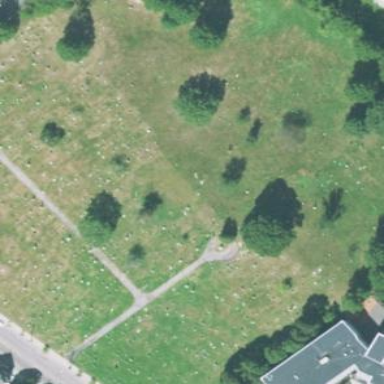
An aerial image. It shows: Cemetery.